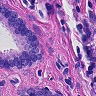
Metastatic tissue present: yes